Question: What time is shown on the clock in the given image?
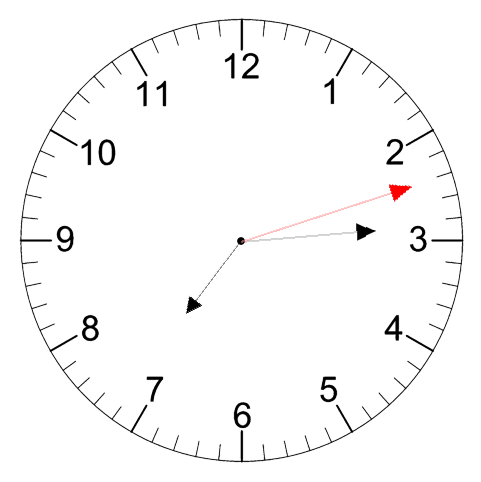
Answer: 07:14:12